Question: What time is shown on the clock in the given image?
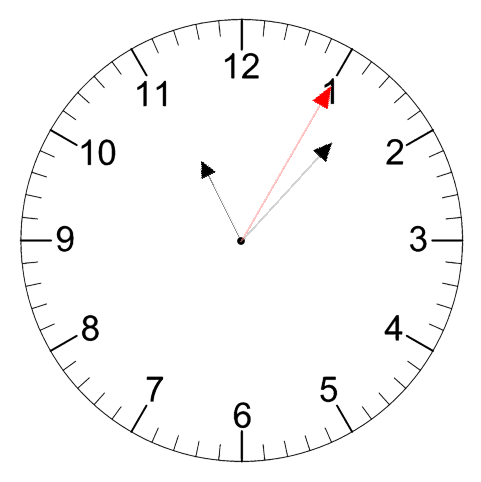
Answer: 11:07:05